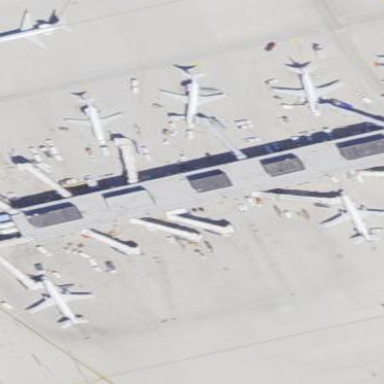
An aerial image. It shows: Terminal building located at airport.